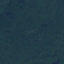
Label: Forest